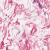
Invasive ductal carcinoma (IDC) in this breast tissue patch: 0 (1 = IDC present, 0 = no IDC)